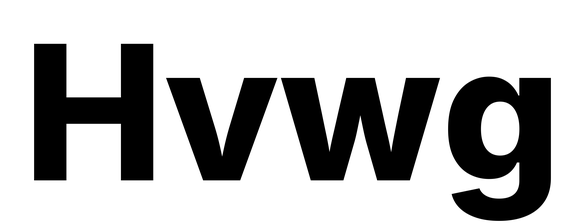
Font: Inter_ExtraBold